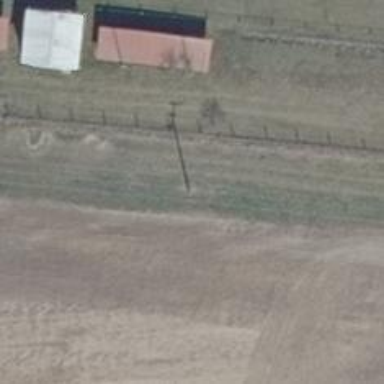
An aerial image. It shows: Power line with three cables.